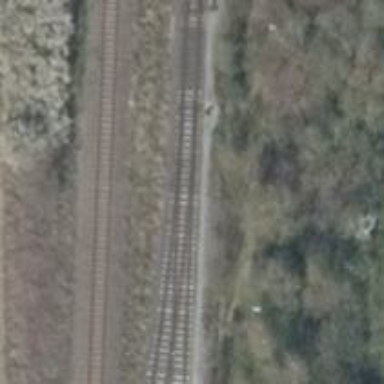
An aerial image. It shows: Railway switch.